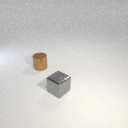
small gray metal cube to the right of small brown metal cylinder